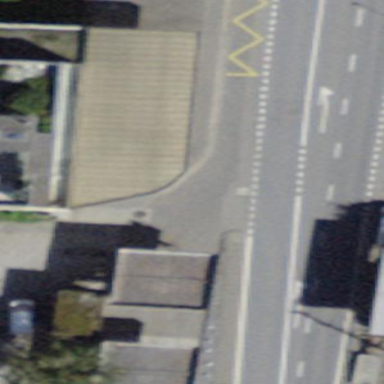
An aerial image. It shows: Building that houses car repair shop.